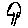
Label: tree